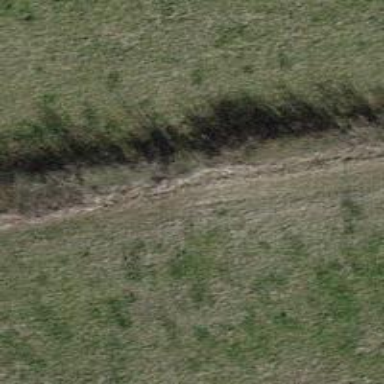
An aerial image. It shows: Hedge barrier.